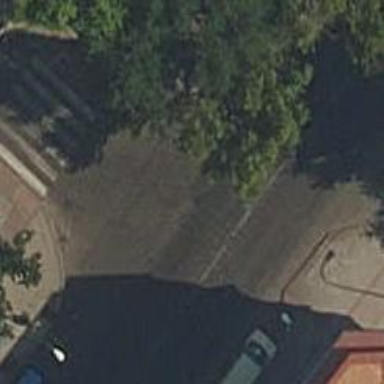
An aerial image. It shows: Road with "give way" sign.